Field crop: maize
Growth stage: 2
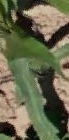
Species: maize